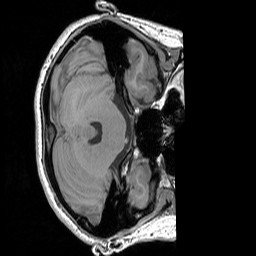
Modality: T1w
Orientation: axial
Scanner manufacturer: siemens
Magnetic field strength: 3 T
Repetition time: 1.83 s
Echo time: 0.00303 s